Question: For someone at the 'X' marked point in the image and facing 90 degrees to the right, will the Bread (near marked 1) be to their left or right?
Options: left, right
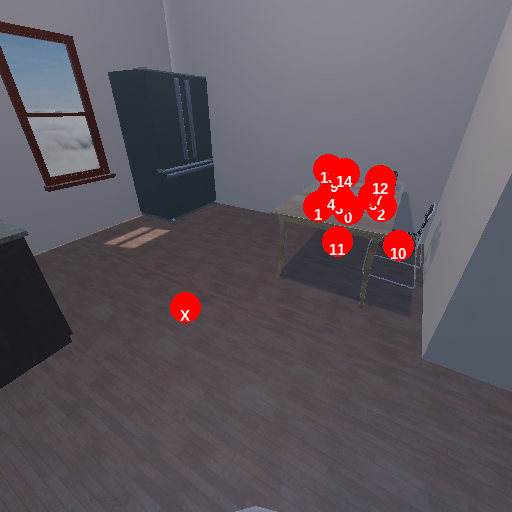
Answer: left